Aerial crown-view tile of a tropical tree (Barro Colorado Island, Panama), acquired 20250317:
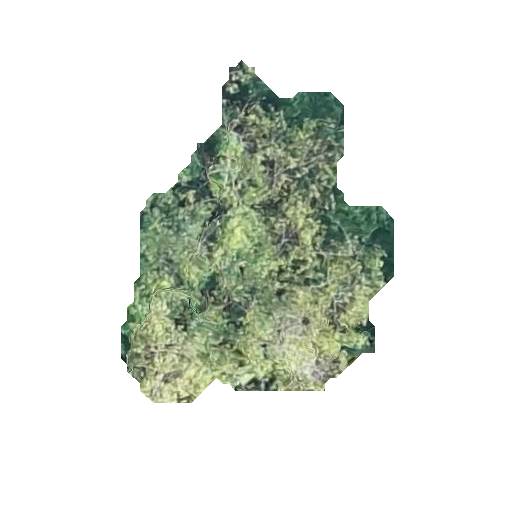
Species: Quararibea stenophylla
GBIF accepted scientific name: Quararibea stenophylla
Crown area: 91.399 m²